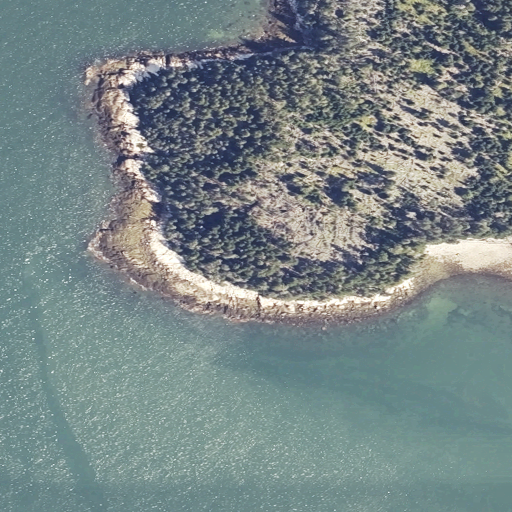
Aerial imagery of cape in Maine named West Point containing open water, evergreen forest, barren land, and herbaceous wetlands